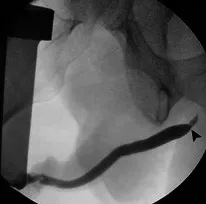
Retrograde urethrogram shows proximal short and narrow bulbar urethral stricture (arrowhead).
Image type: radiology (x_ray)